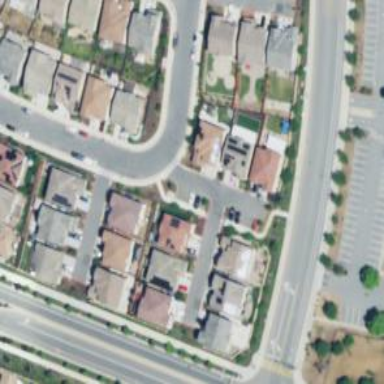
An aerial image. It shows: Shared driveway marked as service road.